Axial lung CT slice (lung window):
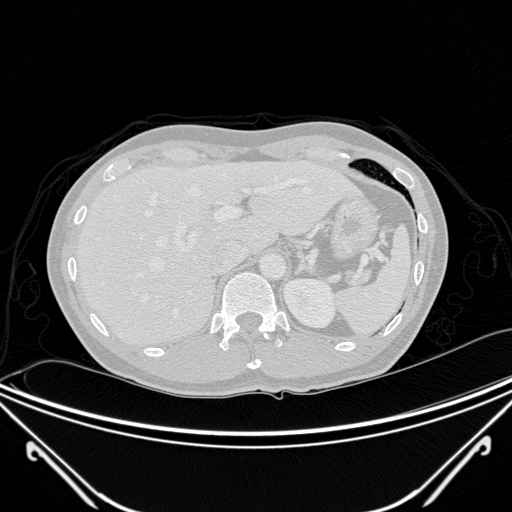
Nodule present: no